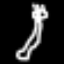
Label: fork